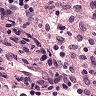
Metastatic tissue present: no